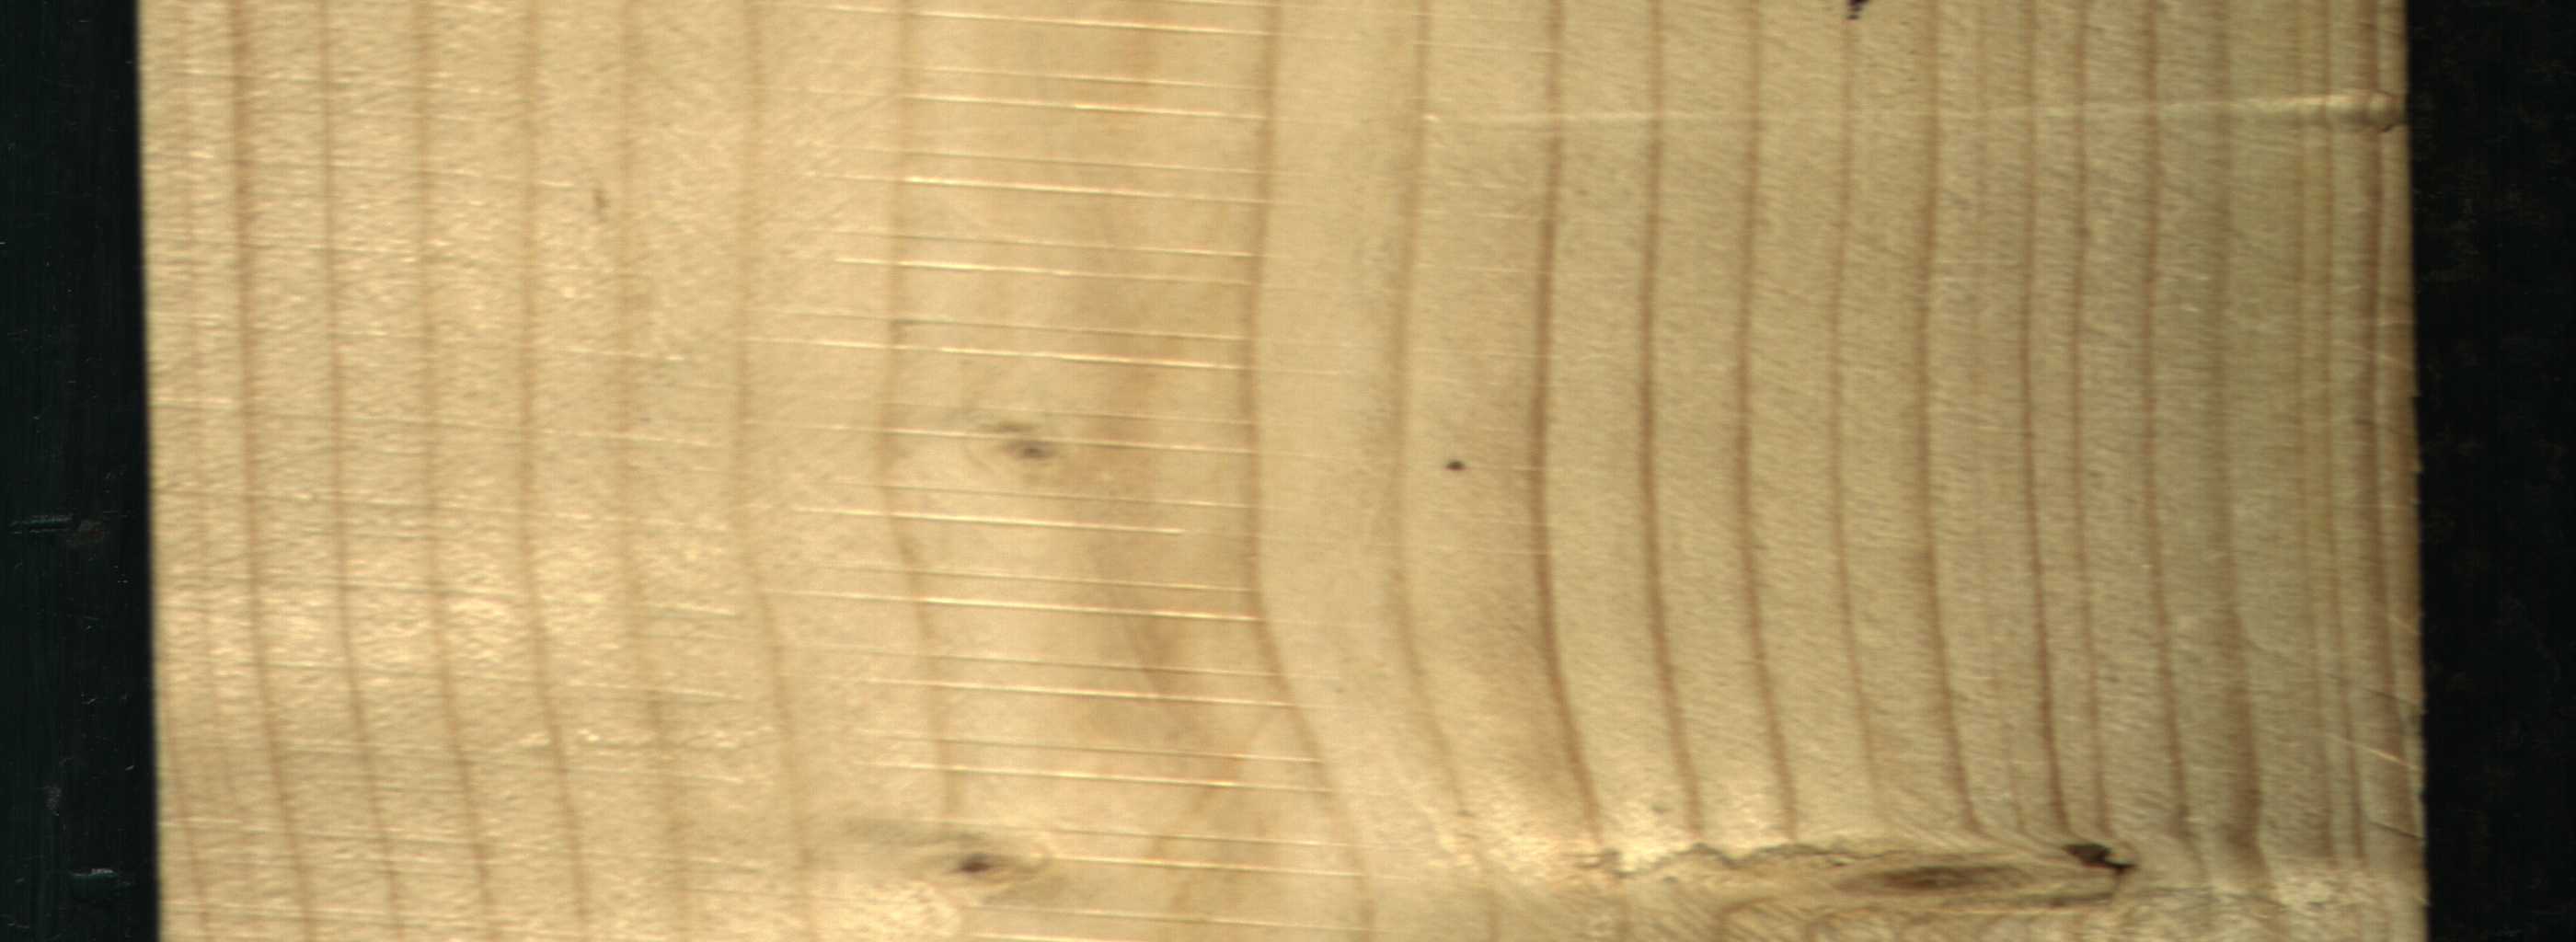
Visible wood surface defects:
Dead_Knot
Live_Knot
Live_Knot
Live_Knot